Interaction volume radius: 5 \u00c5
Interaction volume height: 25 \u00c5
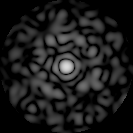
Disorder parameter: 0.8284